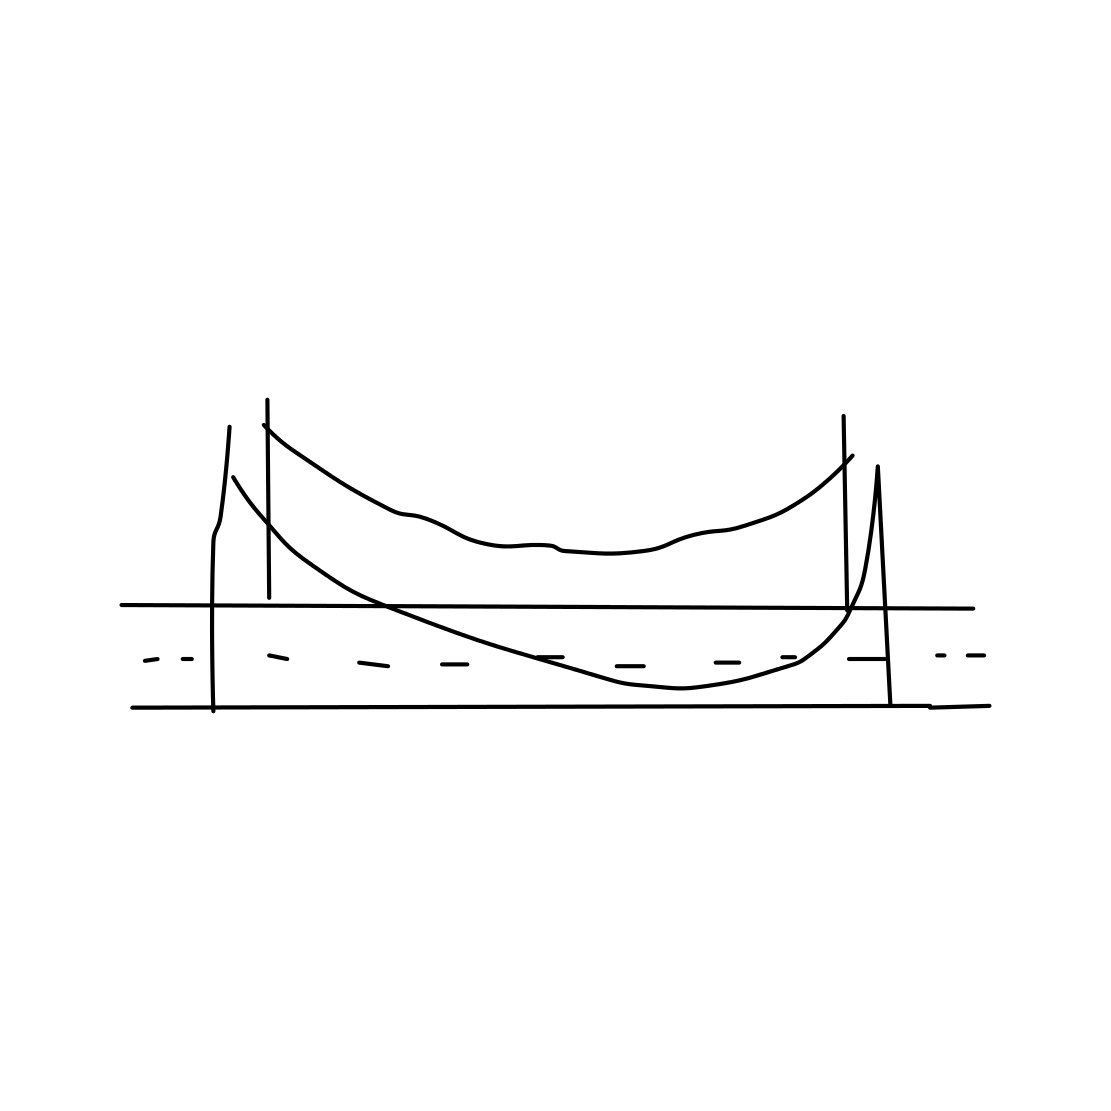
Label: bridge